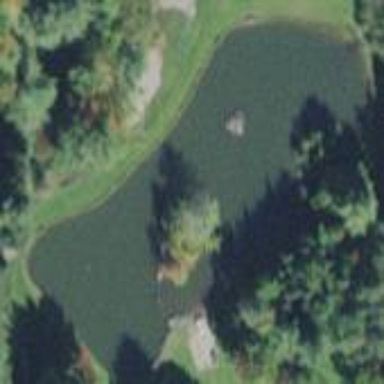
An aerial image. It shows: Pond surrounded by natural water.